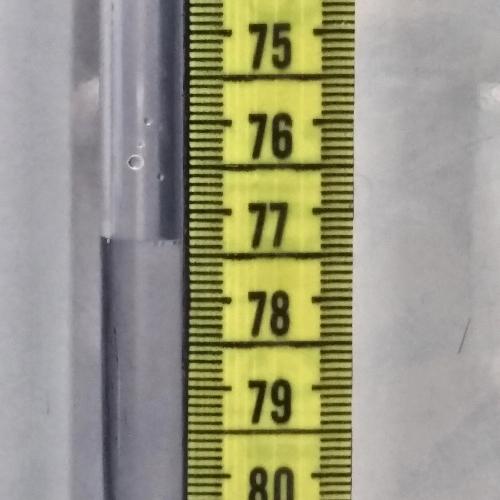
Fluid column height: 77.3 cm